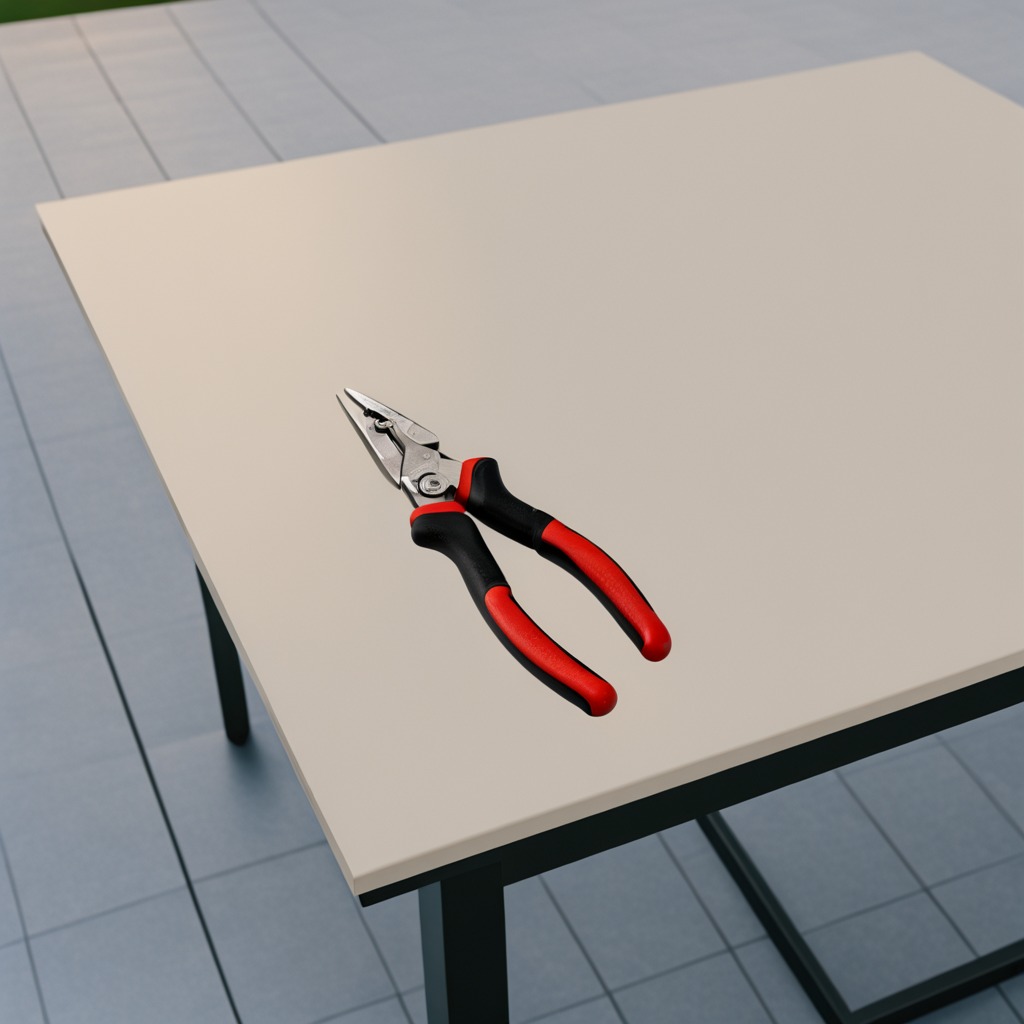
A plier is lying on the table.